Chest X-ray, AP view. Patient: 32 years old, sex F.
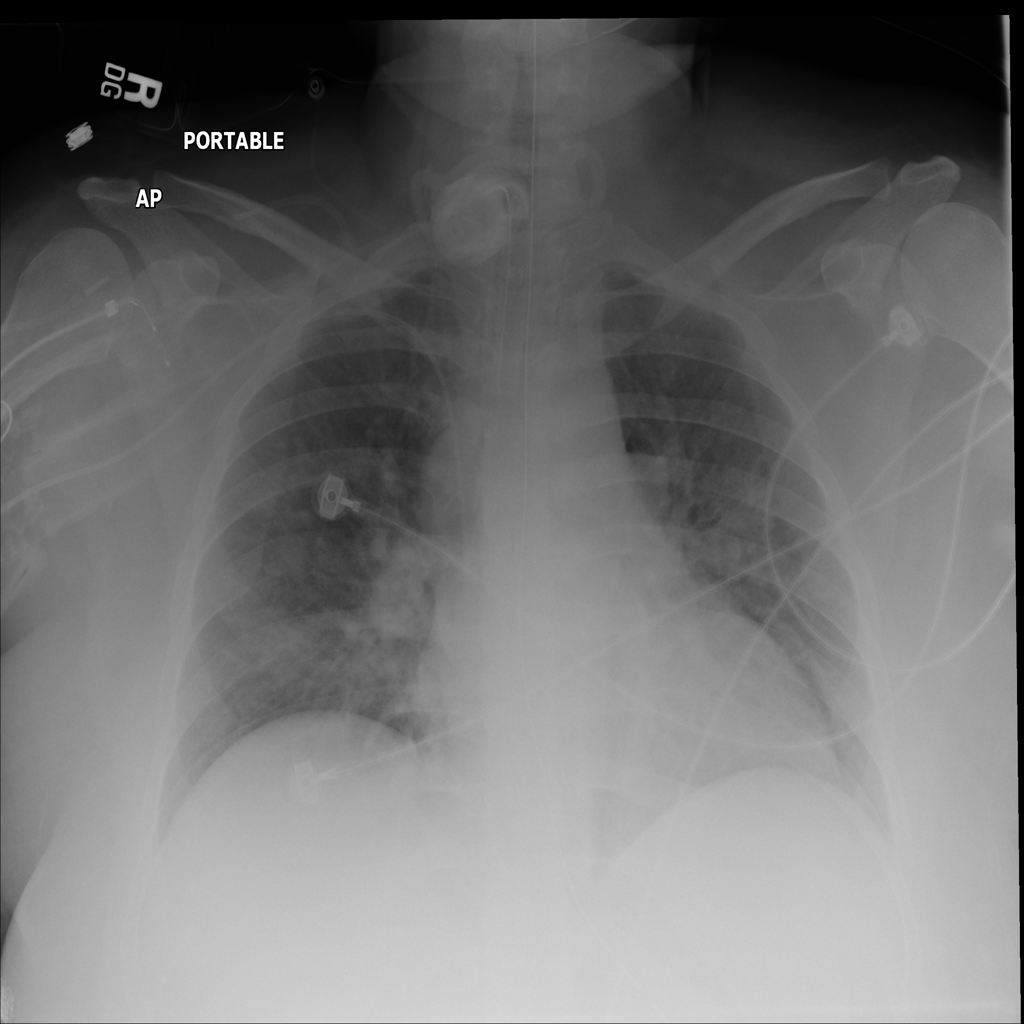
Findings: No Finding